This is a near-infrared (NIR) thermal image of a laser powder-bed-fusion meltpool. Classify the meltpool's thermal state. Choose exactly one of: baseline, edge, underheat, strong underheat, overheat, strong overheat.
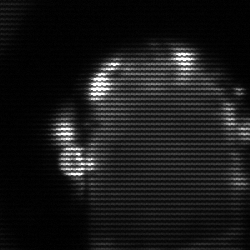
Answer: baseline